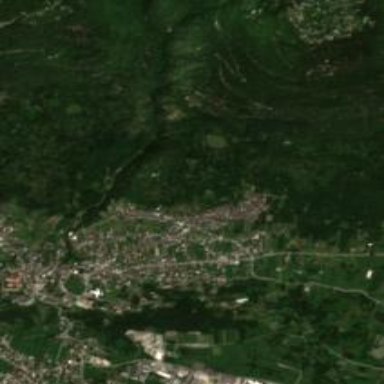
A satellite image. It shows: Small settlement known as hamlet.